Question: I have a 'PopupWindow' that I am using in my 'Activity', and everything works fine except for the padding of the elements contained within the 'PopupWindow' - it's much too large - literally taking up most of the small PopupWindows space. Here is the XML I use to define the 'PopupWindow':
'''
<?xml version="1.0" encoding="utf-8"?>
<LinearLayout
xmlns:android="http://schemas.android.com/apk/res/android"
android:orientation="vertical"
android:layout_width="match_parent"
android:layout_height="match_parent"
android:background="@drawable/homescreen_popup_bg_levels">
<TextView
android:id="@+id/x"
android:layout_width="match_parent"
android:layout_height="wrap_content"
android:textColor="#FF000000"
android:textSize="12dp">
</TextView>
<TextView
android:id="@+id/y"
android:layout_width="match_parent"
android:layout_height="wrap_content"
android:textSize="12dp"
android:textColor="#FF000000">
</TextView>
</LinearLayout>
'''
Here is a screenshot of the 'PopupWindow':

Any idea why the text is being padded down and to the right so much? I've tried adjusting the XML padding, etc but no luck.
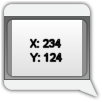
Answer: Figured it out. The issue was indeed the padding of the 9-patch image - not including any meant the OS was guessing as to where to allow text, and pushing that text towards the center. Setting the padding element of the 9-patch images used for the background solved the issue.
Oh, and something else to note... when using a level list, it appears that Android is only looking at the padding of the first image that is loaded, then applying that to each and every image. As I am (was) using the levels to contain four asymmetric images (call-outs to the top left, right, bottom left, right), all of the images are getting the same padding, pixel for pixel, as the first one that gets loaded.
To solve this issue, I'm now simply setting the background image dynamically, rather than changing the level.